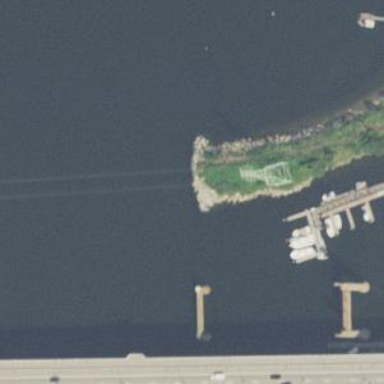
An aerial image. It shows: Bridge.